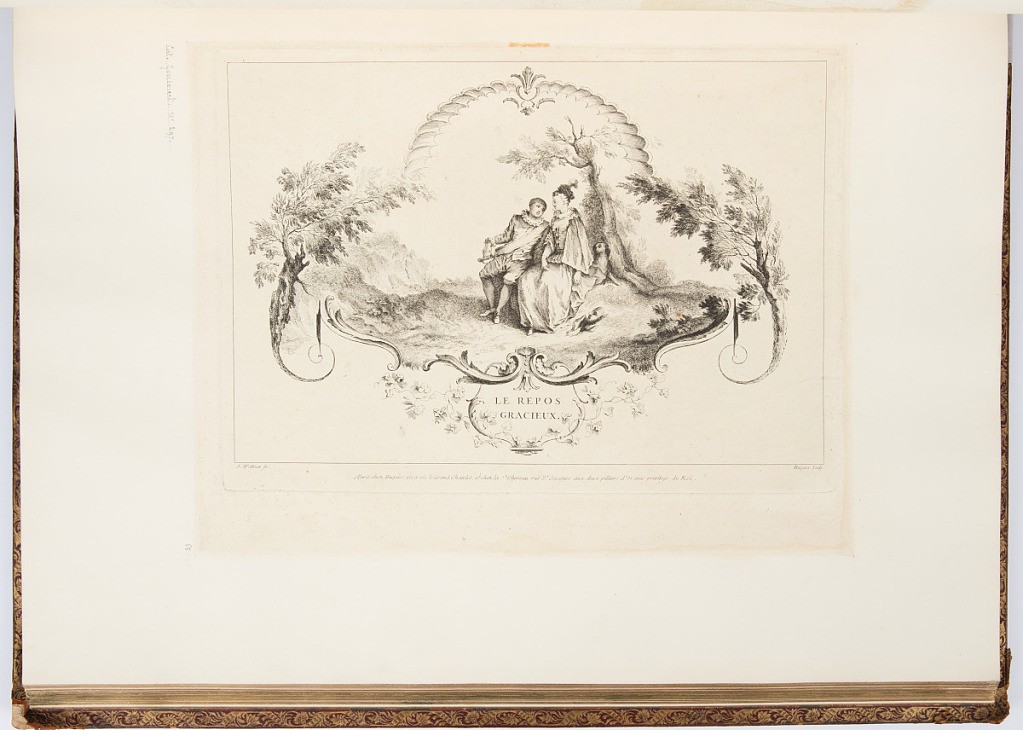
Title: LE REPOS GRACIEUX
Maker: Antoine Watteau, French, 1684–1721
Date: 1723-1735
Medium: Etching on laid paper
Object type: Bound print
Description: Vignette of two figures in elegant costume sitting in a landscape with a dog. The scene is framed by ornament including branches, scalloped shell pattern, scrolls, vines, and a cartouche. The plate is signed.